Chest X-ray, PA view. Patient: 42 years old, sex M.
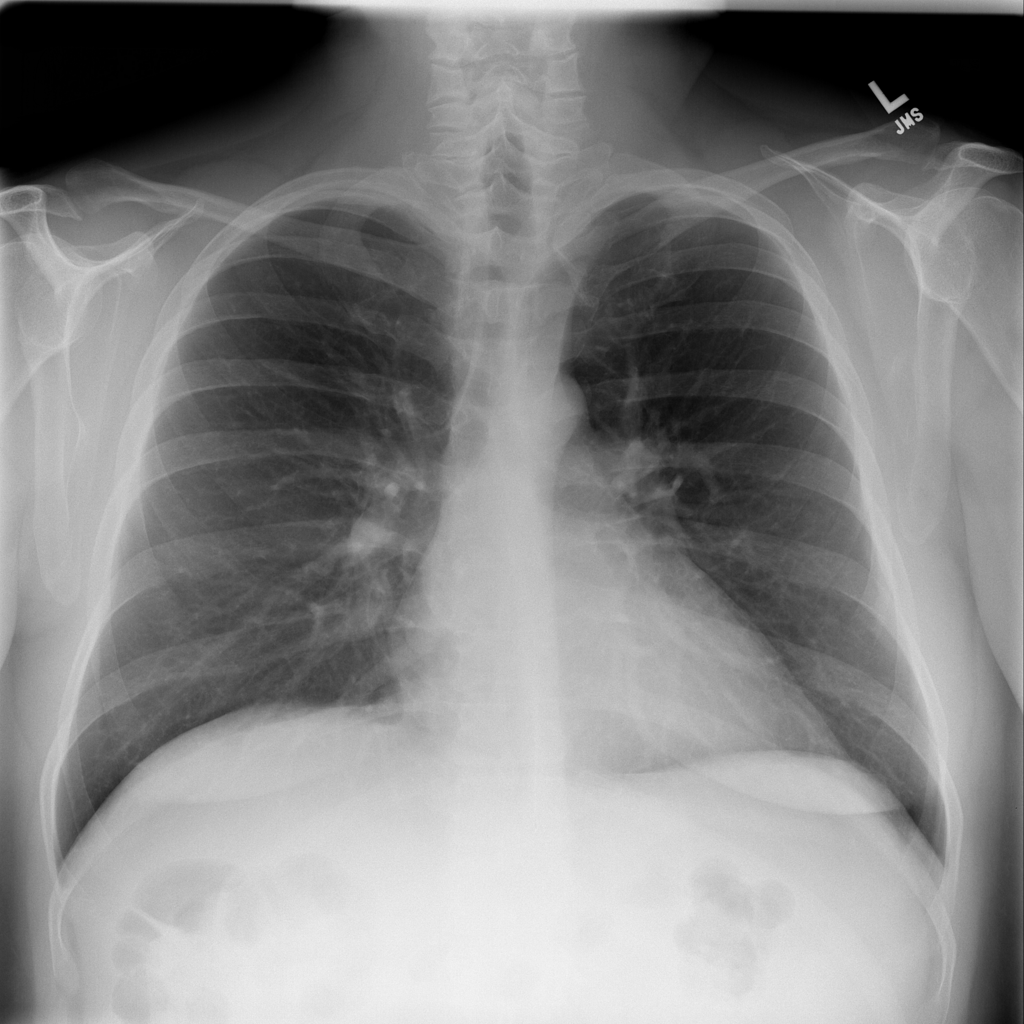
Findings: No Finding